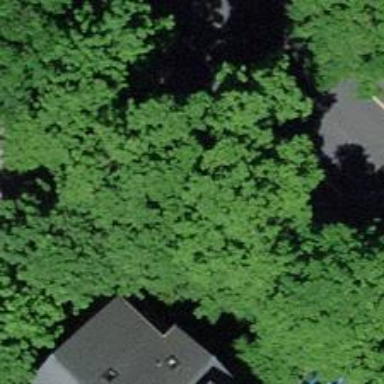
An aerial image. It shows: Tree-lined avenue.